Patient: sex F, age 47
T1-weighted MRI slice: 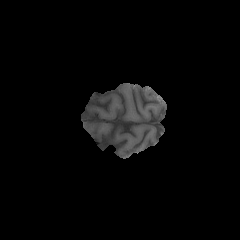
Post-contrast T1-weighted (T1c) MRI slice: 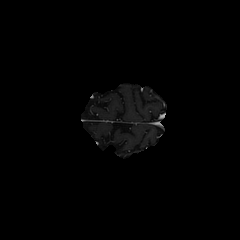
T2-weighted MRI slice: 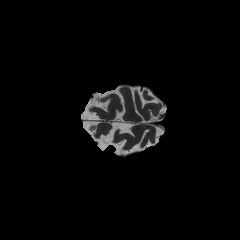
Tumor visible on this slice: no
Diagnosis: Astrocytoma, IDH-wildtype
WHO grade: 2